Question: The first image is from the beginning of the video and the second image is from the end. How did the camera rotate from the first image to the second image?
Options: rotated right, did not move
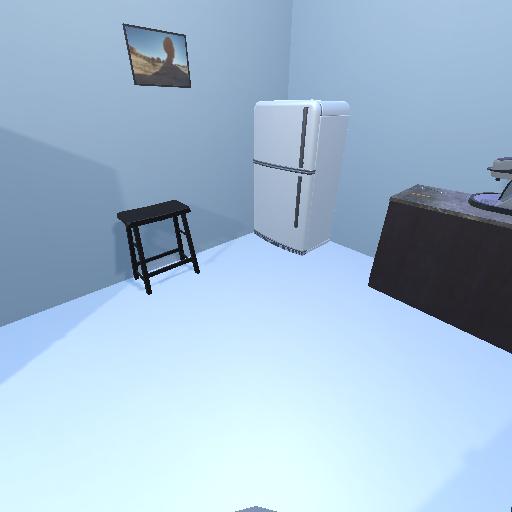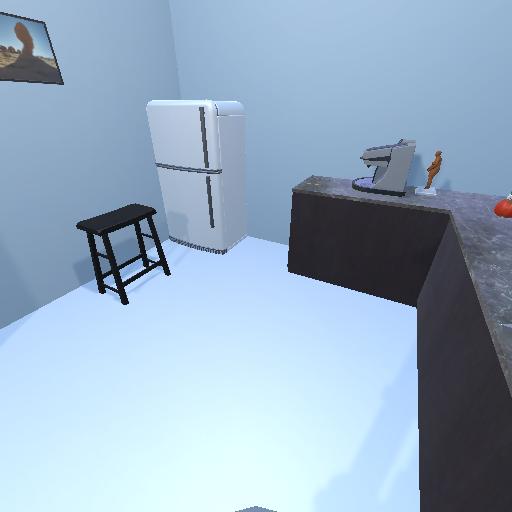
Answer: rotated right